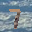
Label: 7